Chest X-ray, PA view. Patient: 53 years old, sex F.
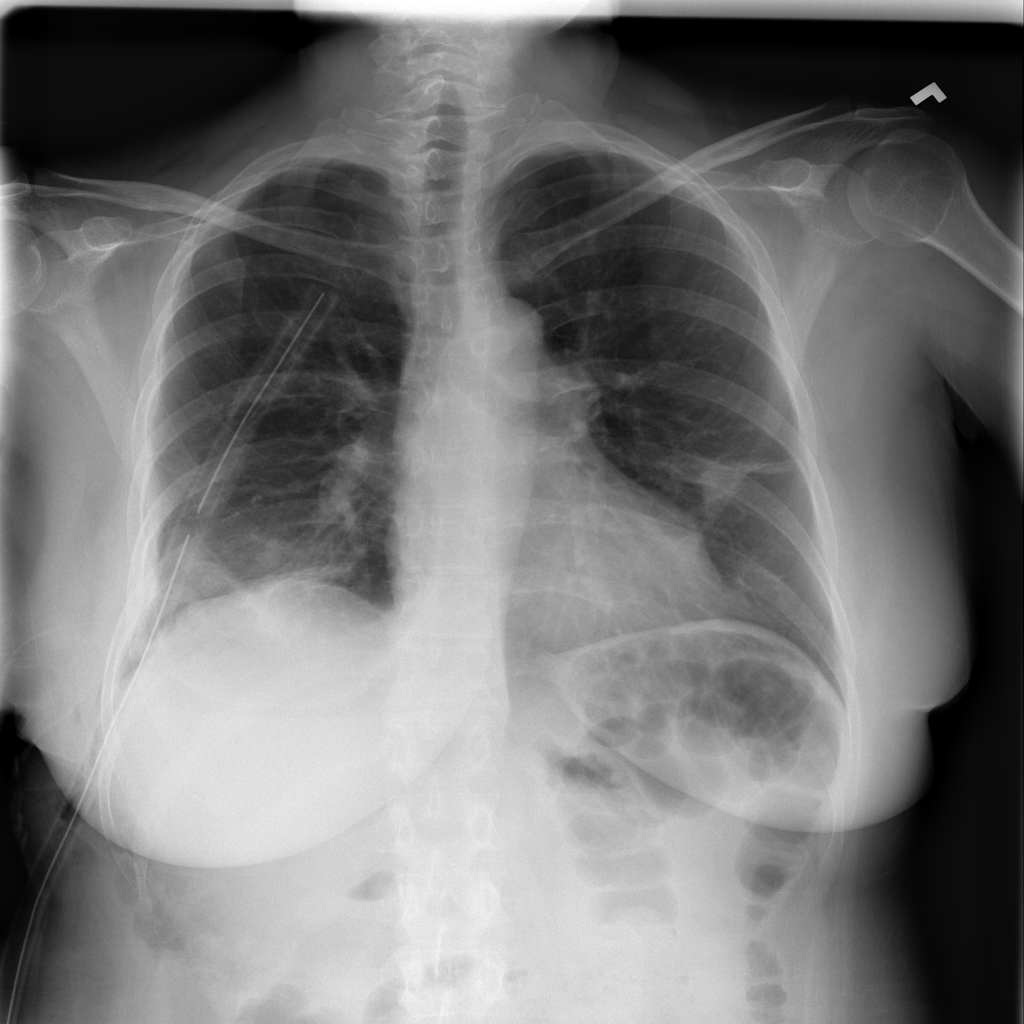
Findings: Pneumothorax